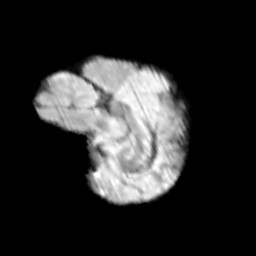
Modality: T2w
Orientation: sagittal
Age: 9
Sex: female
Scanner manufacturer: siemens
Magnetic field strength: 3 T
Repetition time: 3.8 s
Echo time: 0.07 s